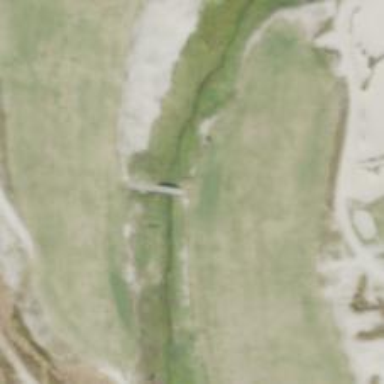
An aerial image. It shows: Path for both roads and golfers.